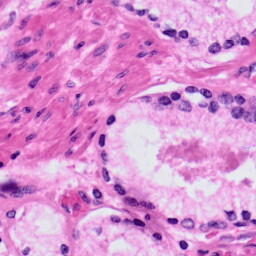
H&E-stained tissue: Prostate